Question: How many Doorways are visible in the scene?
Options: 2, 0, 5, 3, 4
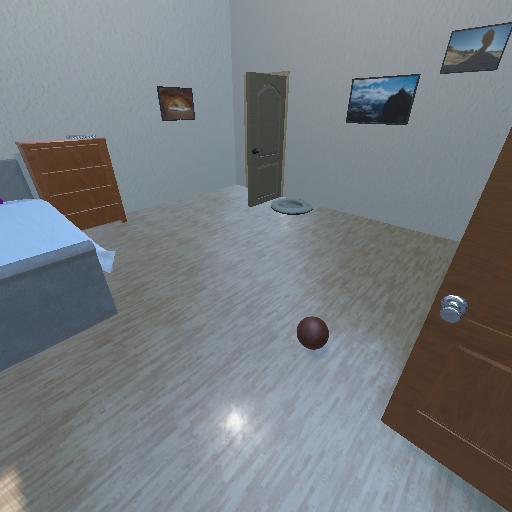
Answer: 2